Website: apple
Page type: account-selection
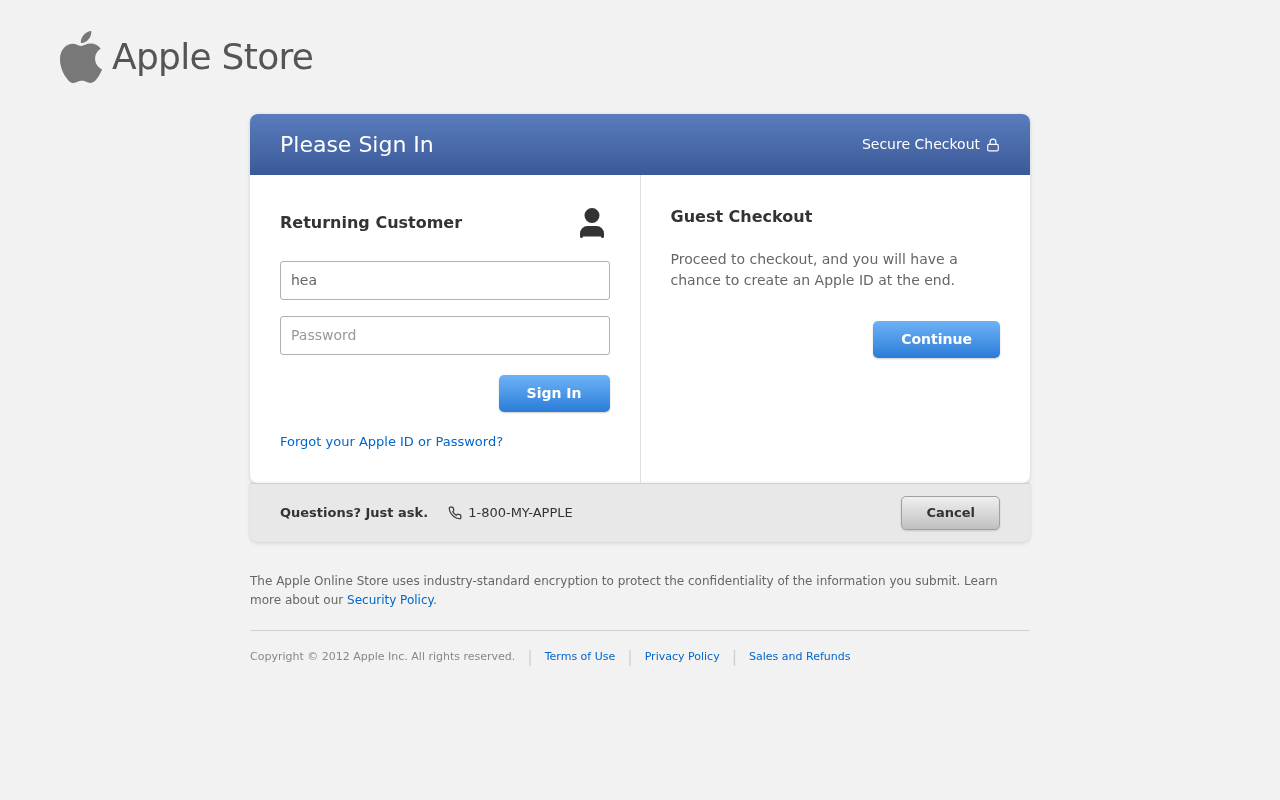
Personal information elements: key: PII_LOGIN_USERNAME
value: heatherclark91